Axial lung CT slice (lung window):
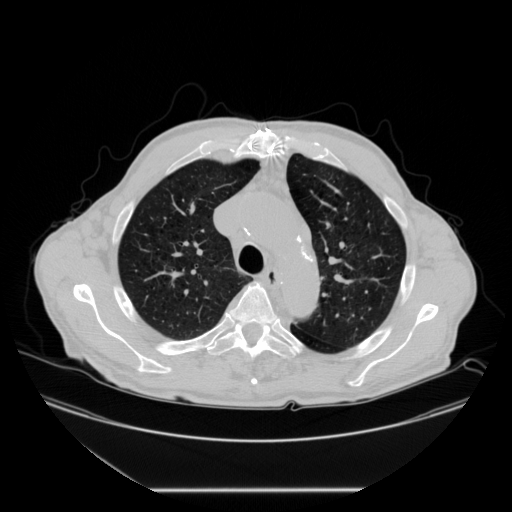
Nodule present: no